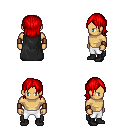
a pixel art fantasy rpg character, male body template, human, tanned skin, black cape, white pants, red long bangs hairstyle, leather bracers, black shoes, four views (front, back, left, right), 2x2 character sprite sheet, small pixel art, hard edges, no anti-aliasing